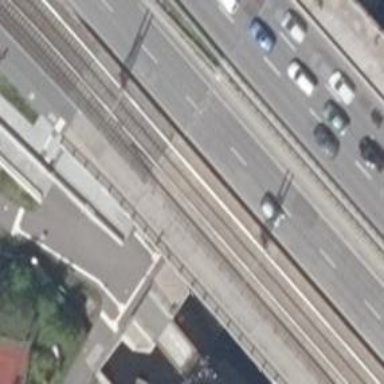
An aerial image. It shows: Tram railway with electrified contact lines.